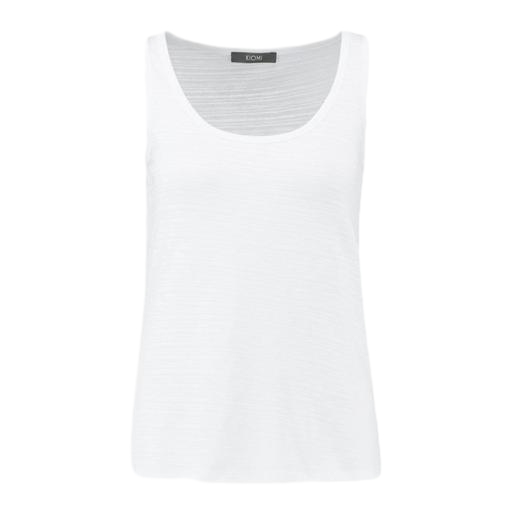
white bellevue tank top, white scoop-neck tank, white straight tank, white background